Question: I got the error on the title in my project (which is working well in production on remote server). My local server is Apache, WAMP package.
By default, SQL Server is the database conection so I can't even login. I'm going to share many screenshots because I try many solutions what I found while searching on Google but no one fix my issue.
First of all, the exception message which is almost the same for everyone.
[
So now, my System variables with PHP and Postgrade path.
<URL>
<URL>
Here is the PHP Extension list enabled/disabled
<URL>
And the "extension_dir" on PHP.ini
<URL>
Finally, laravel files setting up the connection...
start.php -> set my "local" environment
<URL>
and my local/database.php settings
<URL>
So I got eveything properly setted (I think) and even like this I can't connect.
Any some other help, please?
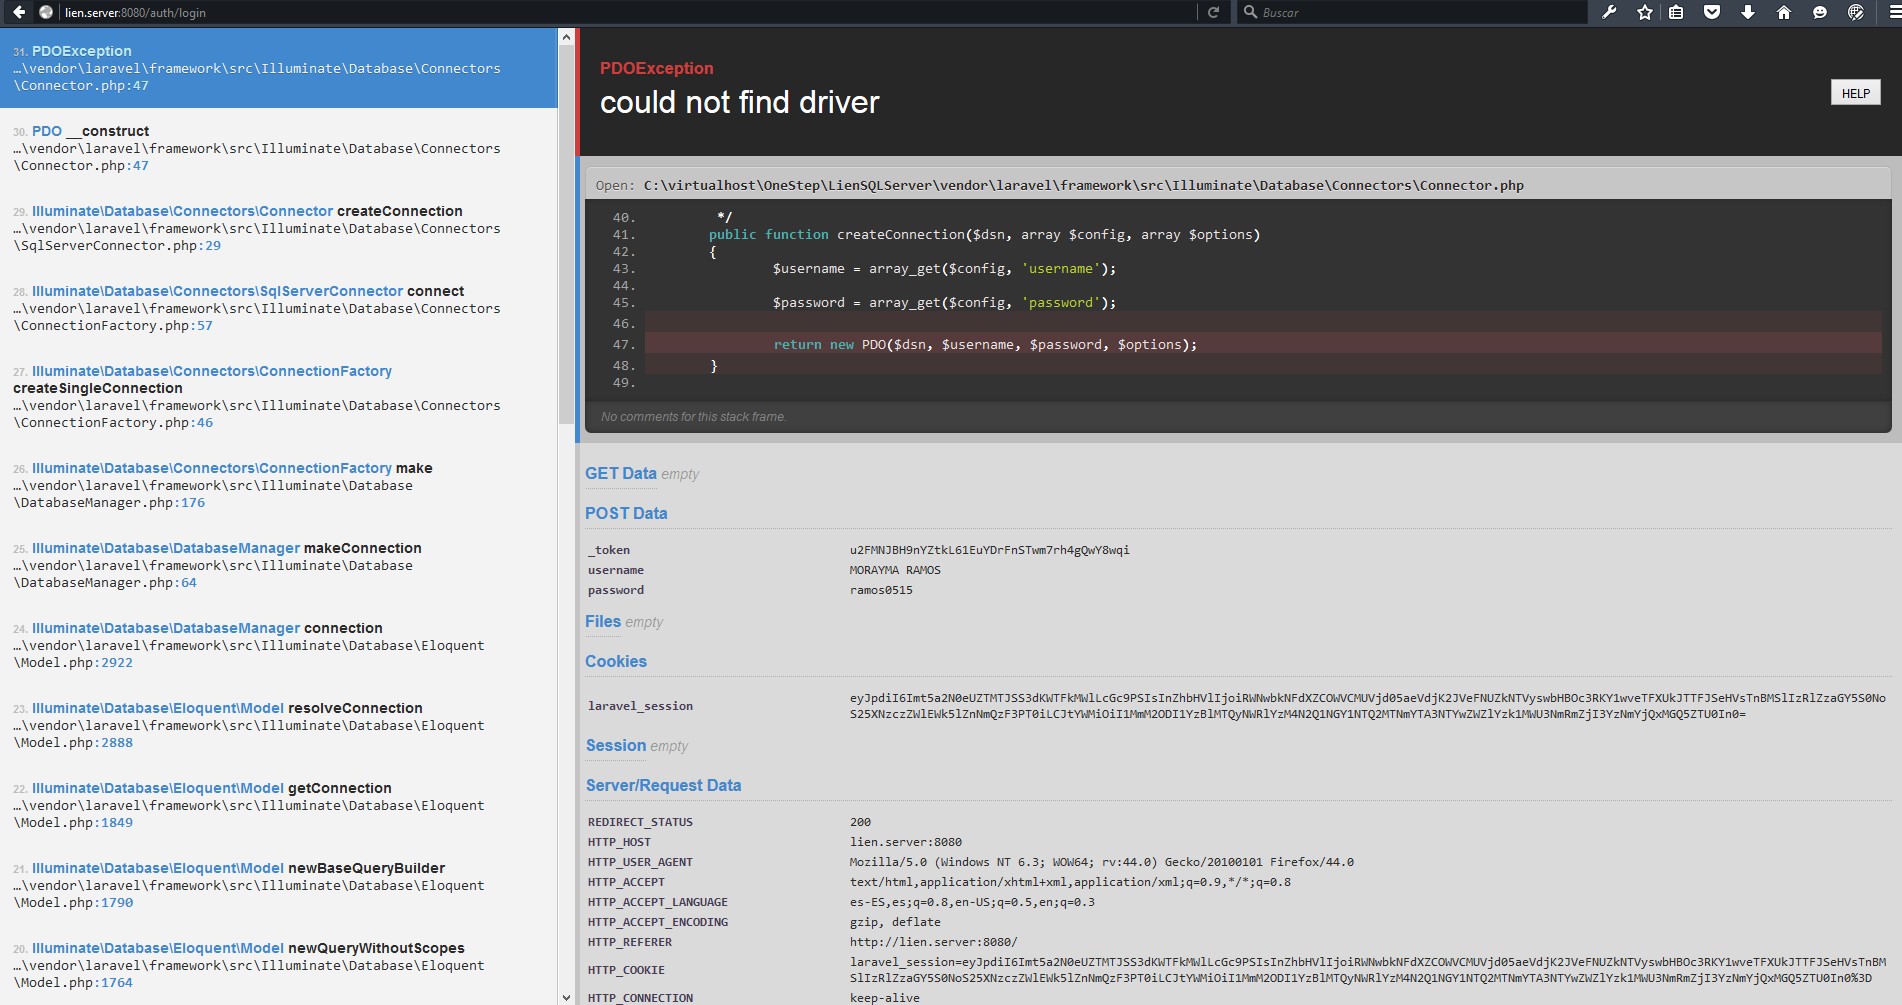
Answer: Finally, the problem was the arquitecture used on WAMP, should be 32bits, not 64 as I got.